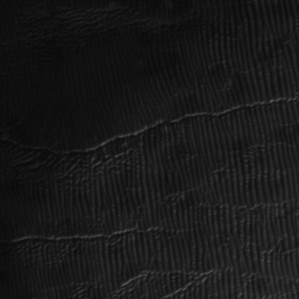
Label: frost